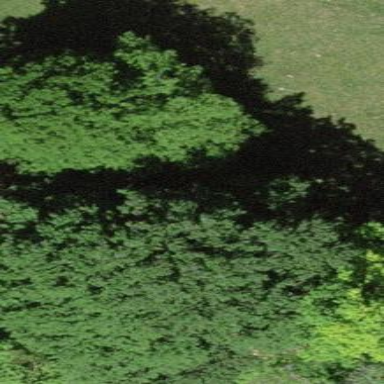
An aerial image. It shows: Serene woodland landscape.